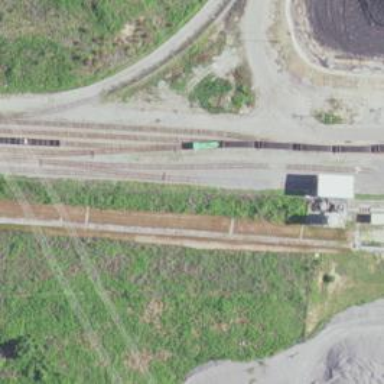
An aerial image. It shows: Rail spur service.